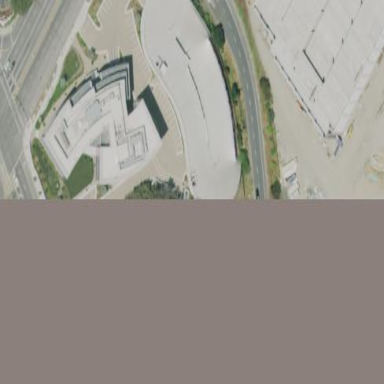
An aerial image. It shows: Multi-storey parking building.